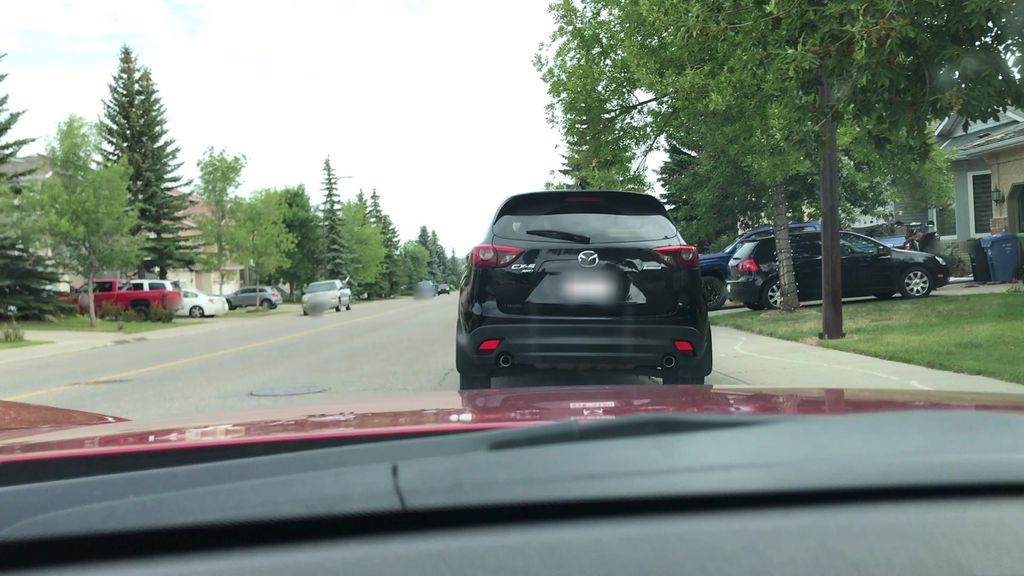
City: calgary